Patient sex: M
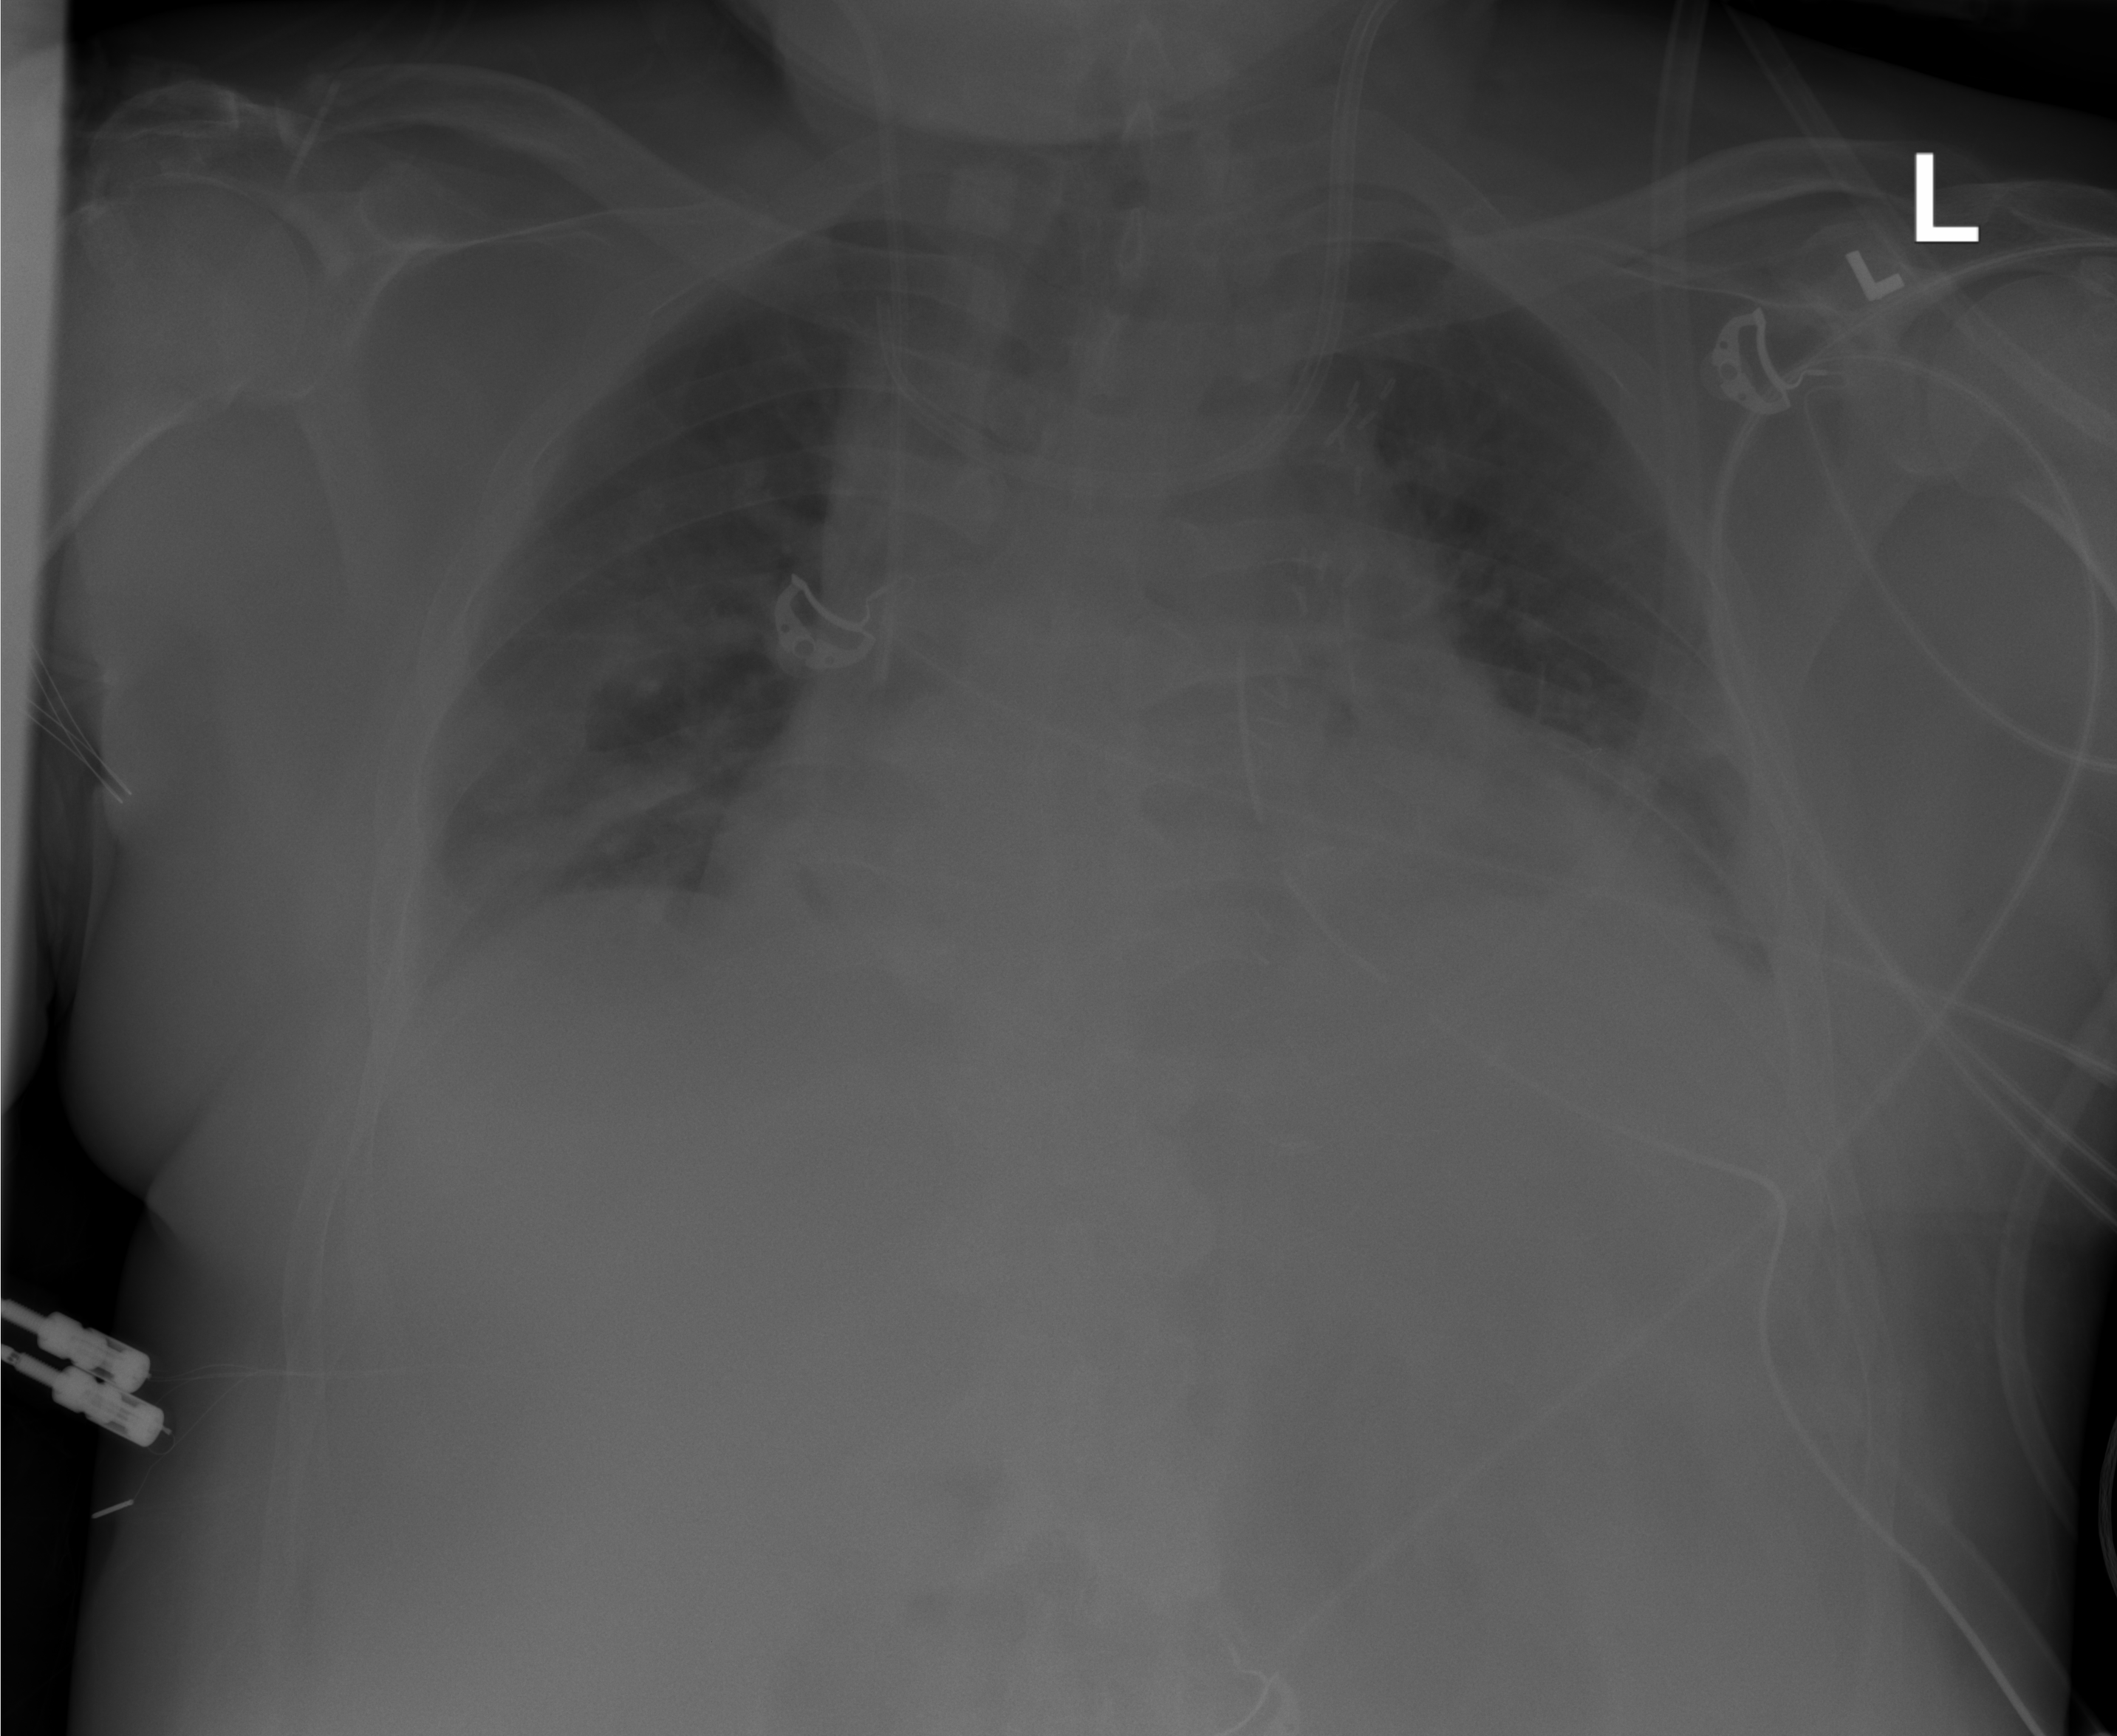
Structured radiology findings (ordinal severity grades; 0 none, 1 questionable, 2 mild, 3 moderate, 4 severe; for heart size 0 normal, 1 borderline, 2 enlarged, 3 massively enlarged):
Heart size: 2
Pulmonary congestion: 2
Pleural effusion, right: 1
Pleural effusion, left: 1
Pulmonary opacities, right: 0
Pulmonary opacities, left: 0
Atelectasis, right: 1
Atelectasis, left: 2